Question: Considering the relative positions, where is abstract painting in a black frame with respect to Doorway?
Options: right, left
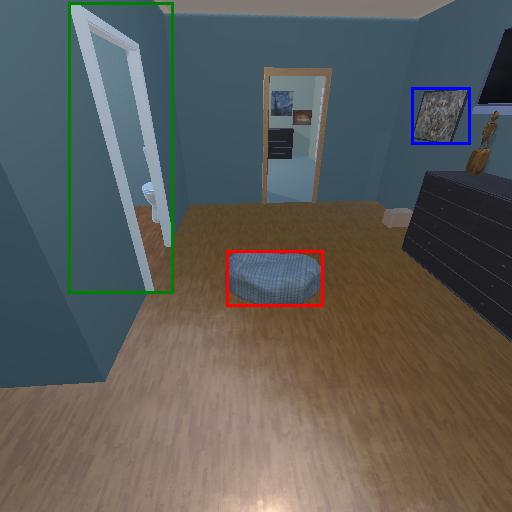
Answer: right